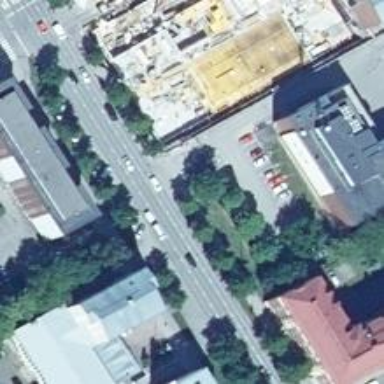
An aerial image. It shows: Secondary road with asphalt surface.